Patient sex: F
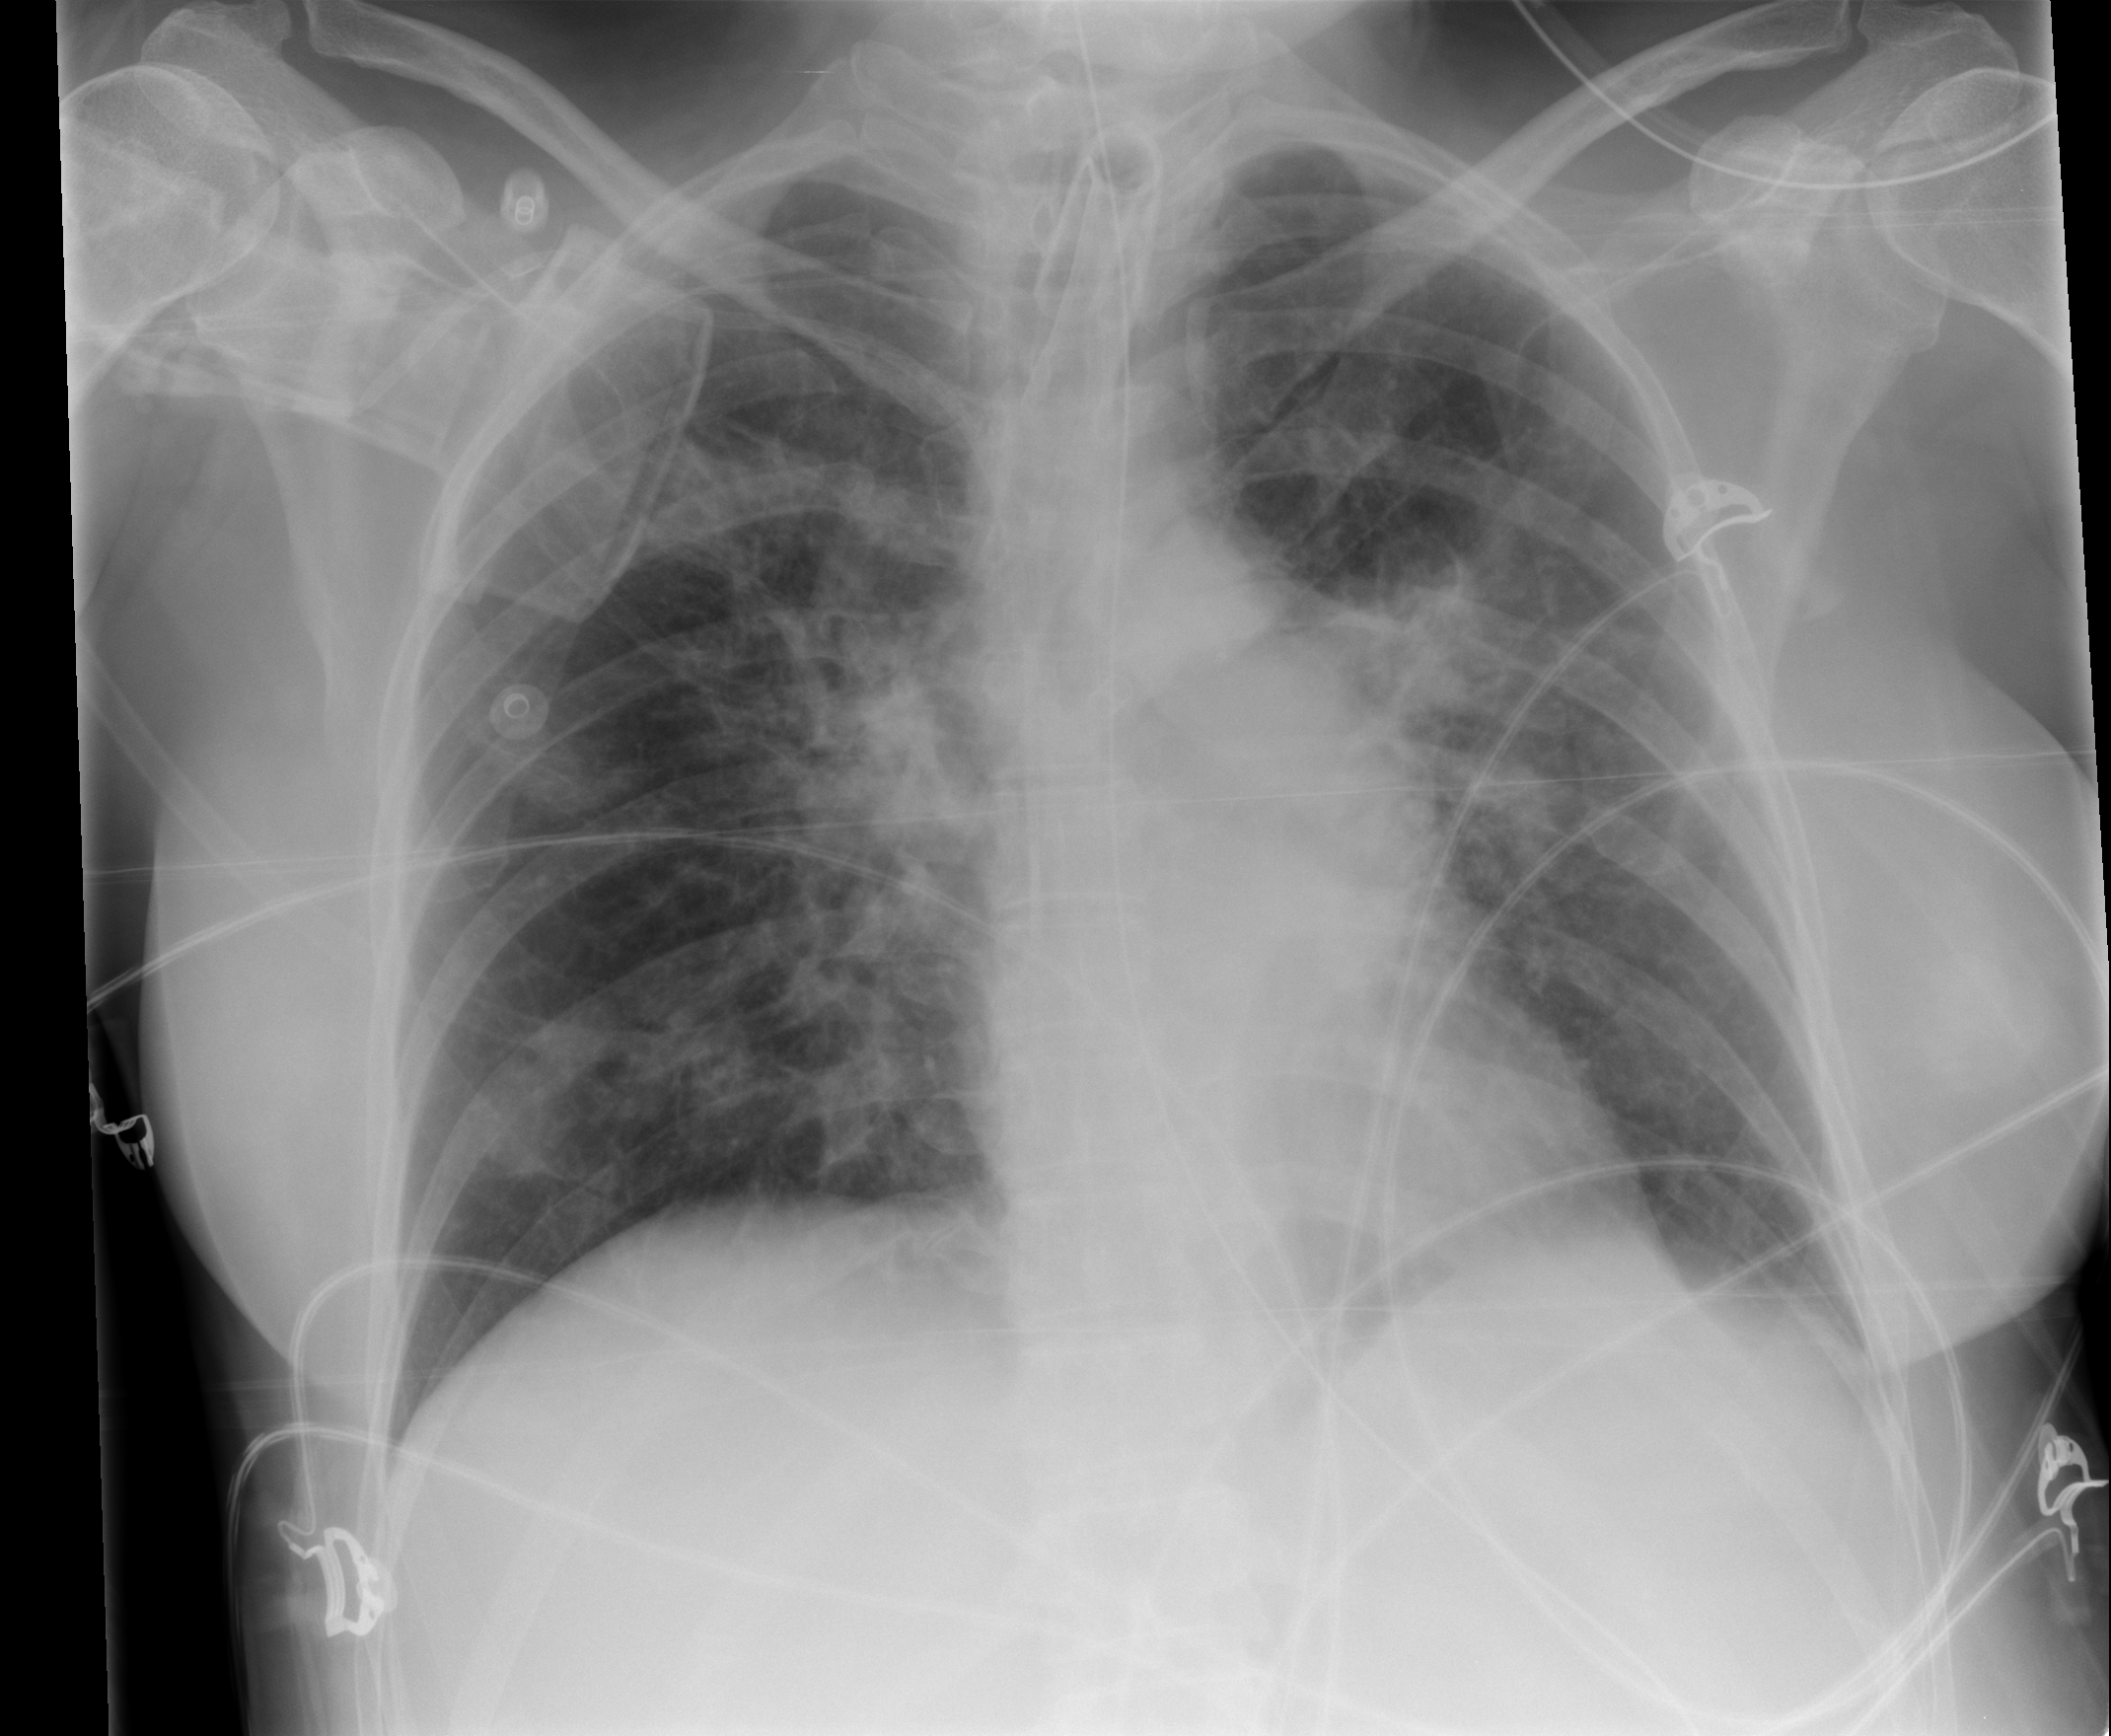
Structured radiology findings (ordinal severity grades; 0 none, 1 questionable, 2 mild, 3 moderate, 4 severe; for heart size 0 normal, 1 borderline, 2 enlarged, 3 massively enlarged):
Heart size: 0
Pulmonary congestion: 0
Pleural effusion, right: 0
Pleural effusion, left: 0
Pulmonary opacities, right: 3
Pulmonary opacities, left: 2
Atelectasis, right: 2
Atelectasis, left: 2